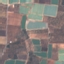
Label: PermanentCrop